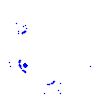
Particle: pion